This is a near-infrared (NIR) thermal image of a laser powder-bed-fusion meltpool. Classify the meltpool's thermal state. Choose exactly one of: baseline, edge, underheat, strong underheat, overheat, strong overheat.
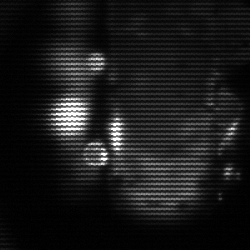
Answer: strong underheat